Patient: sex M, age 61
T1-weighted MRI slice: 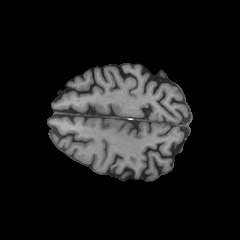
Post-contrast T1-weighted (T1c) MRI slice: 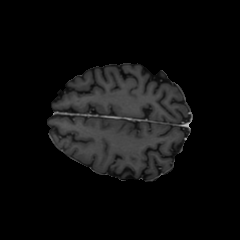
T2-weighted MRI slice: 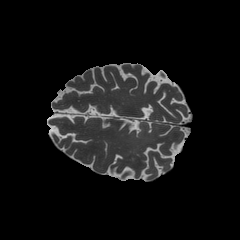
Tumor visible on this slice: no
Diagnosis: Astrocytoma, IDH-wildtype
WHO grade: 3